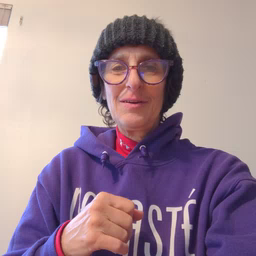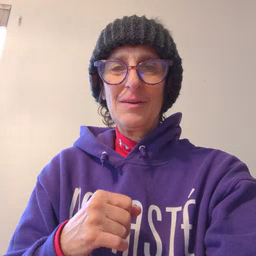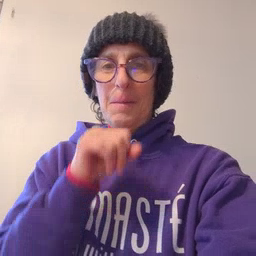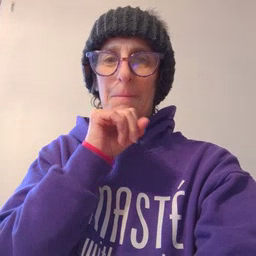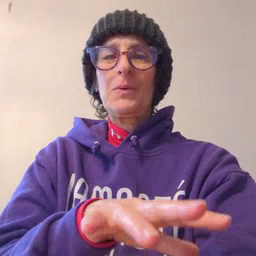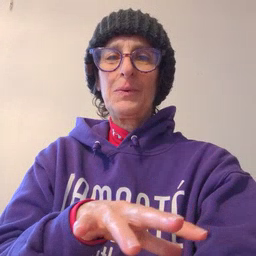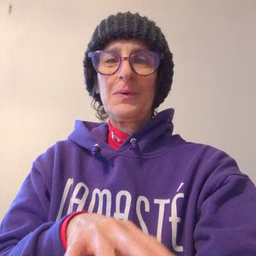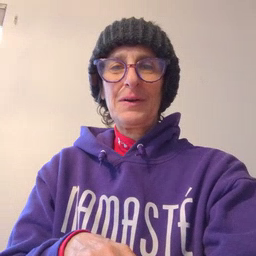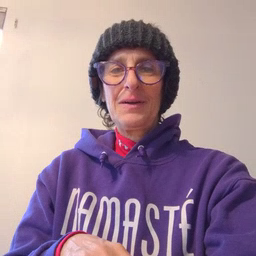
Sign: blow